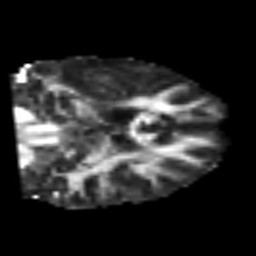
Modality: FA
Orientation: coronal
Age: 49
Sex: male
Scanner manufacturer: siemens
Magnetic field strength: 3 T
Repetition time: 6.1 s
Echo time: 0.101 s